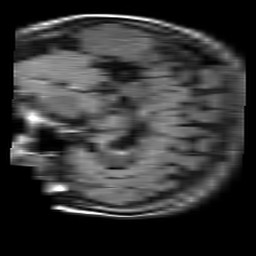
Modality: FLAIR
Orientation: sagittal
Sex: female
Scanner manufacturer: philips
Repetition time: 11 s
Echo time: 0.125 s